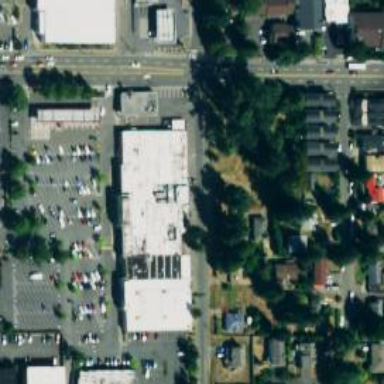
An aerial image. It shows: Supermarket.